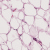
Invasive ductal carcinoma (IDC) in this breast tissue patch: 0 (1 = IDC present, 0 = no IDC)